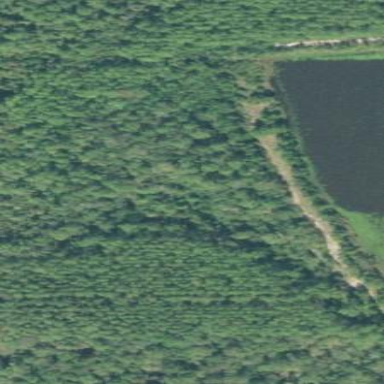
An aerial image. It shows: Mixed woodland with various types of leaves.